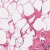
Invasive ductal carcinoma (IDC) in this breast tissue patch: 0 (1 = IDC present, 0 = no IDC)